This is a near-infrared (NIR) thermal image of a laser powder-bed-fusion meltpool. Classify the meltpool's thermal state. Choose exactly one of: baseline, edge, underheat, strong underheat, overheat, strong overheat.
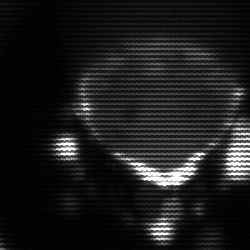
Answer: edge